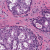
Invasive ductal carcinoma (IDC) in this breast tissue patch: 0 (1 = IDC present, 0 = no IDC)